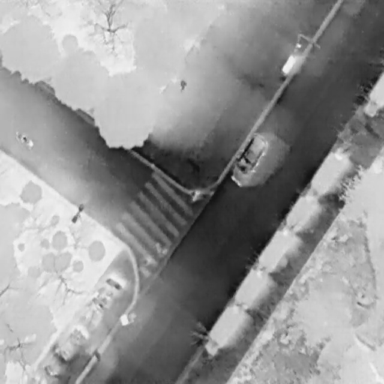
There are three objects shown in the infrared image, including a Person, a Car, and a DontCare.